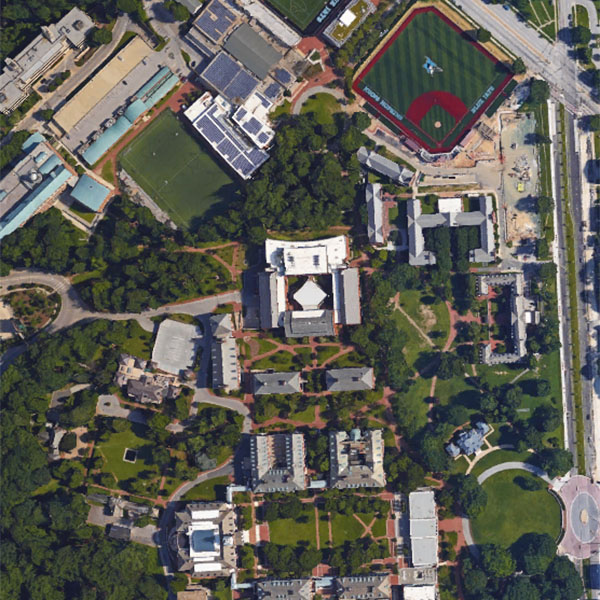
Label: School